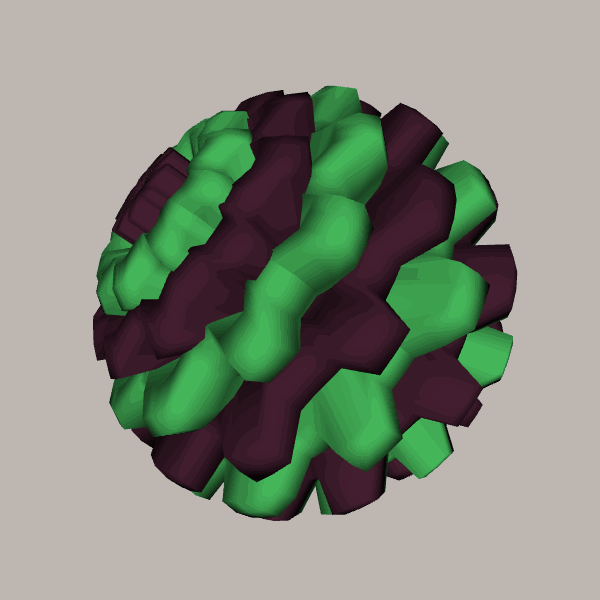
Background: light